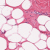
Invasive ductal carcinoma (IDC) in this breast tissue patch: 0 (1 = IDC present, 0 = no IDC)